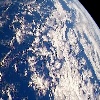
Label: cloud